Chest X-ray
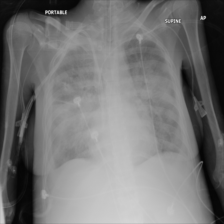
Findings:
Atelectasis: negative
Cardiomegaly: negative
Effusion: positive
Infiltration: negative
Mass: negative
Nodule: negative
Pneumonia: negative
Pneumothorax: negative
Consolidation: negative
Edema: negative
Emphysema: negative
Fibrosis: negative
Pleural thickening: negative
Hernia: negative